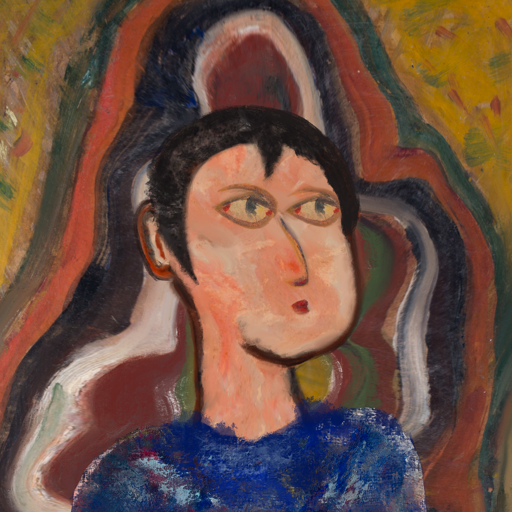
Background: AfterRaid, Head And Neck Side: Roy_Bahadur, Face Side: GypsyMother, Bust: Irani, Hair Side: Roy_Bahadur, Head Accessory: Blank, Second Necklace: Blank, Necklace: Blank, Baby: Blank